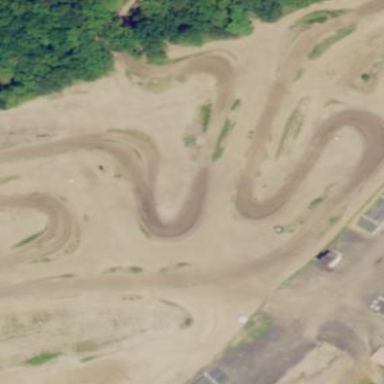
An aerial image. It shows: Dirt raceway designated for motocross sport.